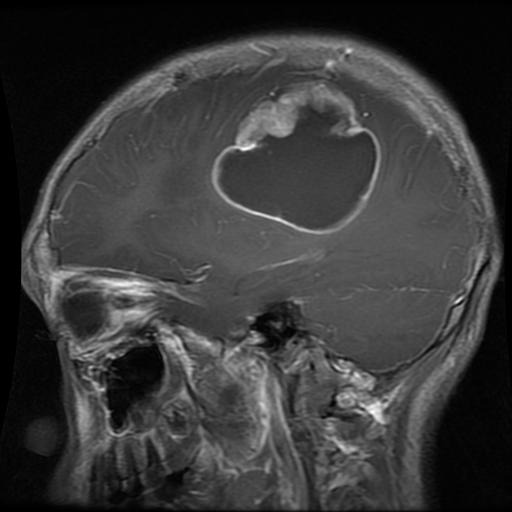
Label: glioma